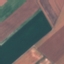
Land use / land cover: AnnualCrop